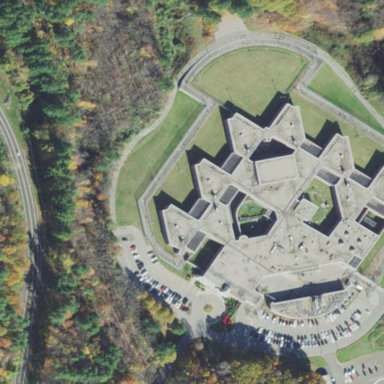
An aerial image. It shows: Prison.